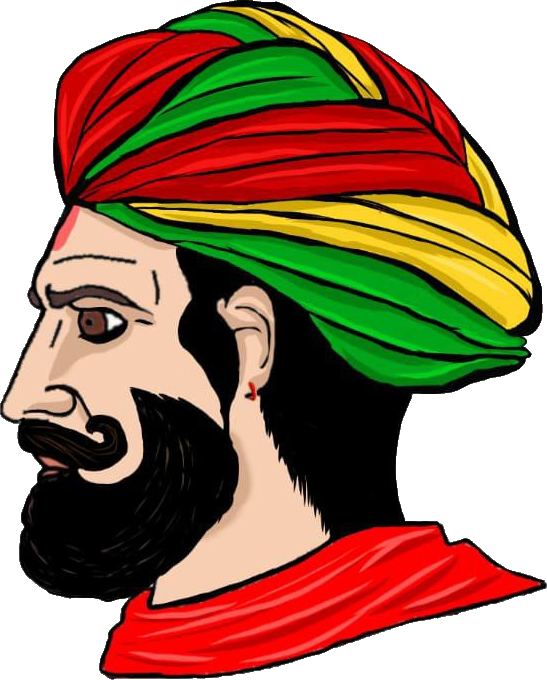
Label: 4_Yes_Chad